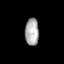
Tissue: prostate
Cell type: T cells
Senescence score: 0.2145
Nuclear area (px): 365
Mean DAPI intensity: 172.937